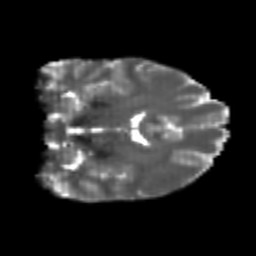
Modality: T2w
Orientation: coronal
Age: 21
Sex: female
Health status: healthy
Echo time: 0.074 s